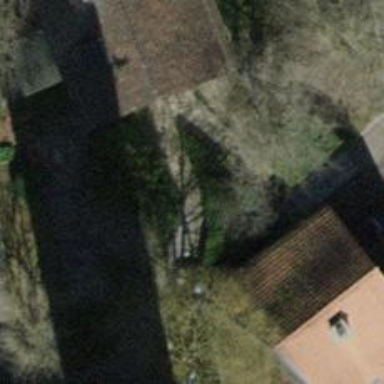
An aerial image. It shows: Path of unhewn cobblestone steps.